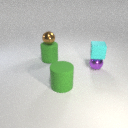
large green rubber cylinder below small brown metal sphere